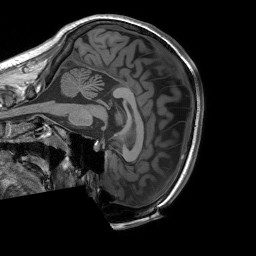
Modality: T1w
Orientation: sagittal